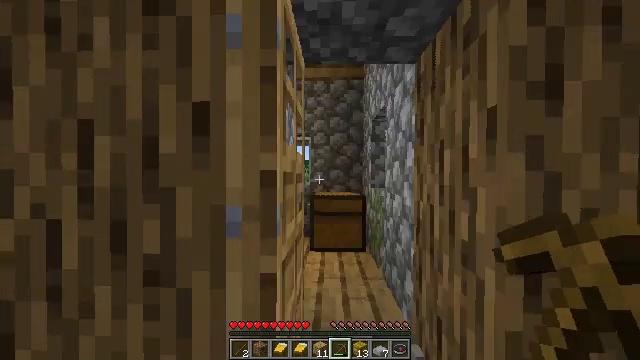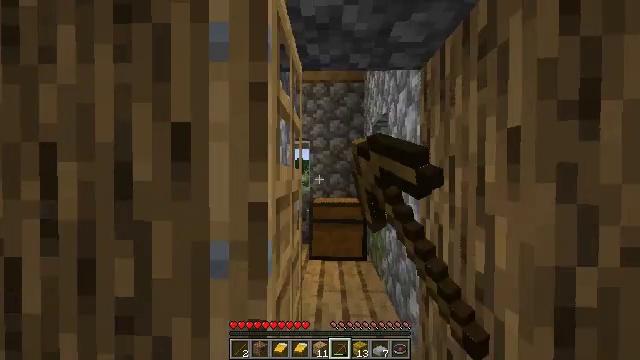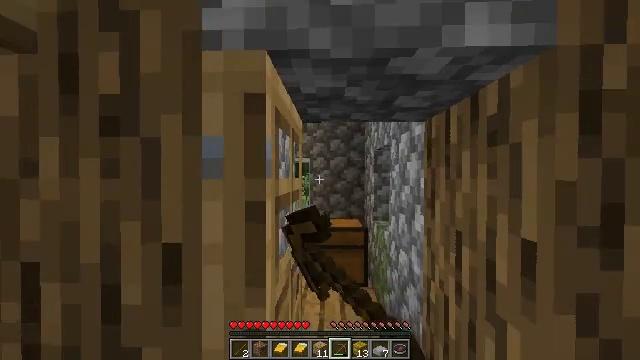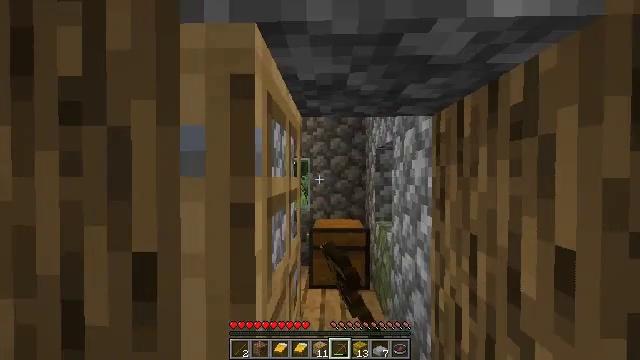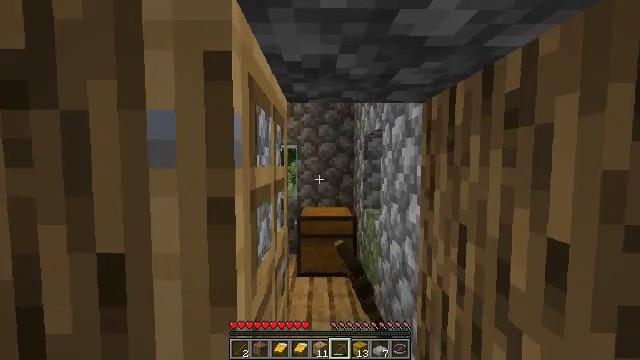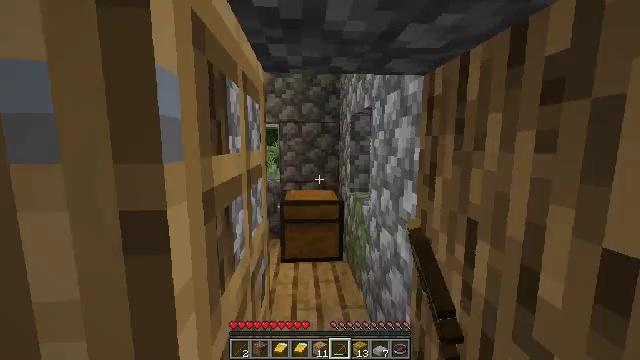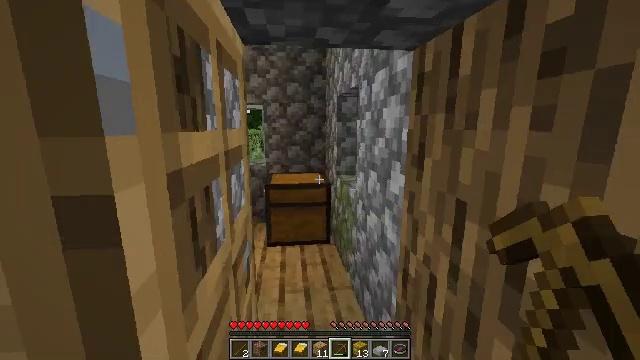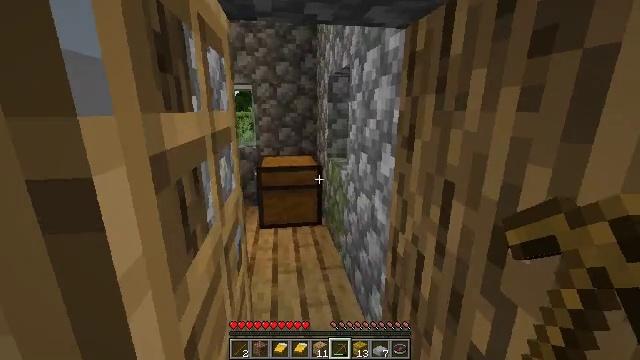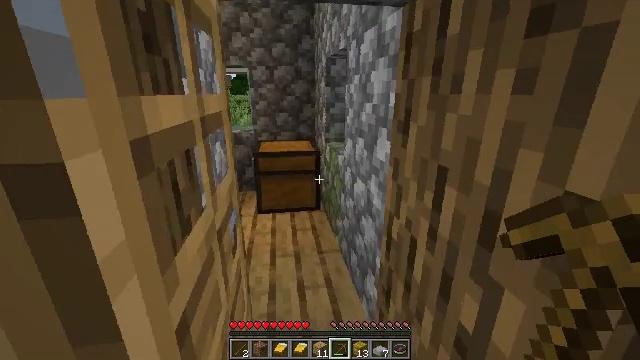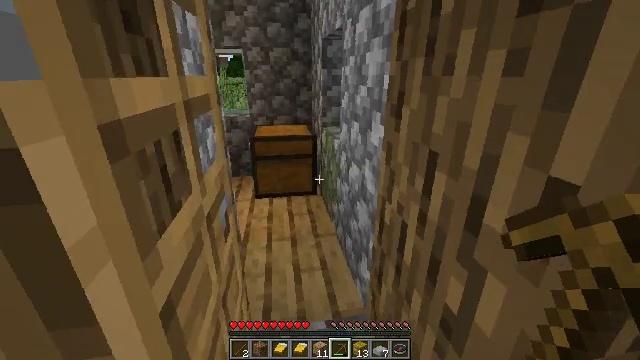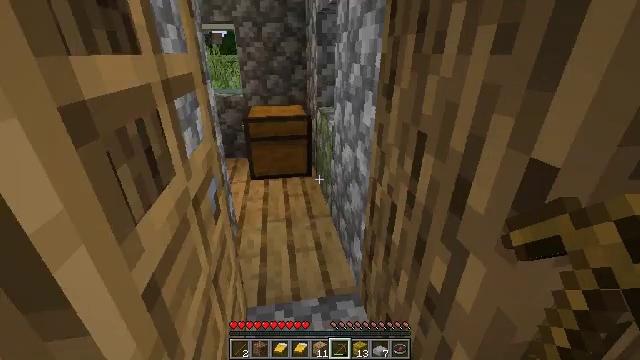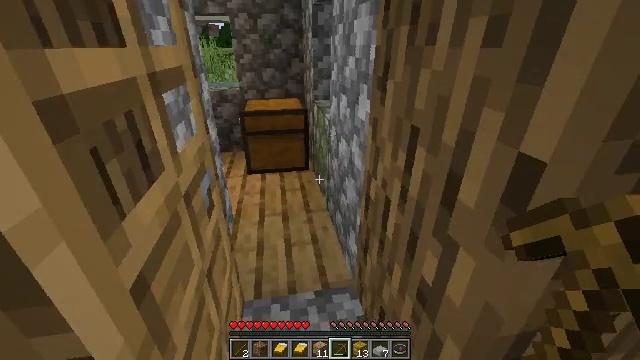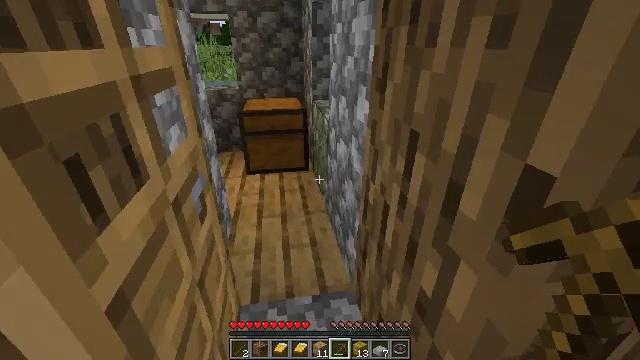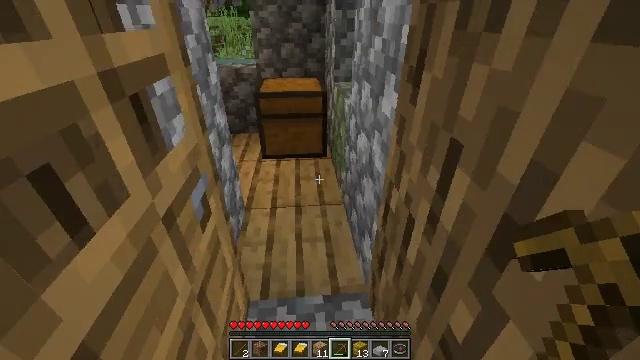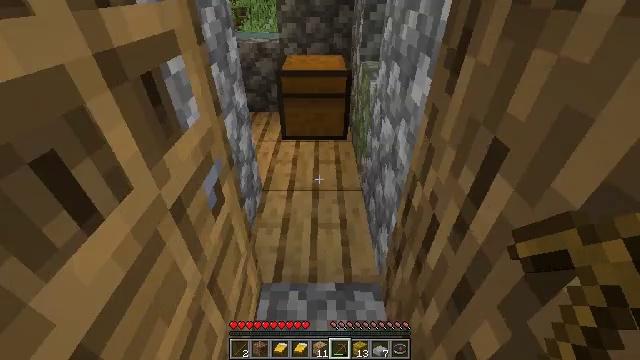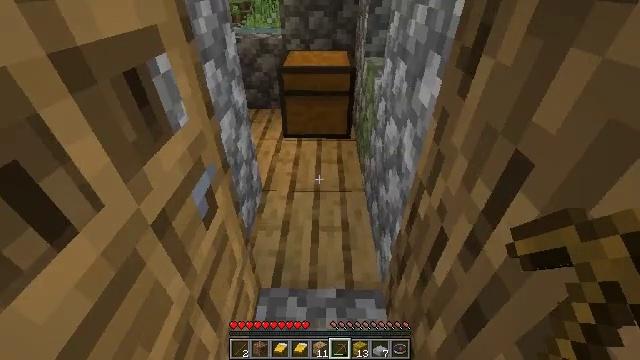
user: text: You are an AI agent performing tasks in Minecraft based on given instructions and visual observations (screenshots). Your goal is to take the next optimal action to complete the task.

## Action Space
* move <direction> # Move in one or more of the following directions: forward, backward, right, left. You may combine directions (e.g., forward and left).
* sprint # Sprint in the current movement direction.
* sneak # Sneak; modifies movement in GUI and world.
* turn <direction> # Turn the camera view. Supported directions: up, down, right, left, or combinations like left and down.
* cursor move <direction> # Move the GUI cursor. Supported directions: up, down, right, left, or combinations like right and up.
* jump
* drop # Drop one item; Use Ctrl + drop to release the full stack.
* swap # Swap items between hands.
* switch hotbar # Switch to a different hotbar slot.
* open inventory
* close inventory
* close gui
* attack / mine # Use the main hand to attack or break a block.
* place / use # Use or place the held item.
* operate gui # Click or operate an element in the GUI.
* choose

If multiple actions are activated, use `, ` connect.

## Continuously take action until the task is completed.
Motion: motion action
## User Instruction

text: Gather smooth stone from the ground.
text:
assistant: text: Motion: use / place
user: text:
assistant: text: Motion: use / place
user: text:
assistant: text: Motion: move forward, use / place
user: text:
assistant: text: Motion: move forward, turn right and down
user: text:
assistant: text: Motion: move forward, turn right and down
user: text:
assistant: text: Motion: move forward, turn right and down
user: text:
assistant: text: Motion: move forward, turn right and down
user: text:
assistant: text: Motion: move forward, turn down
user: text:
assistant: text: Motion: move forward, turn down
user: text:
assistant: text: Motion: move forward, turn down
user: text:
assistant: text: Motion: move forward, turn down
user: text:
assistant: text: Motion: move forward
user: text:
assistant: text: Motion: move forward, turn left and down
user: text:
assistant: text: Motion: turn left and down
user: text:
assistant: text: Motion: no_op
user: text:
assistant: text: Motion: move forward
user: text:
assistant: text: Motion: move forward
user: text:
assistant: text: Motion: move forward
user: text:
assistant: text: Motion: move forward, turn right and up
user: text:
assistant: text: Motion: move forward, turn right and up
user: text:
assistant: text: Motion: move forward
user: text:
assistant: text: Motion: move forward
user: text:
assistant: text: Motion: move forward, turn left and down
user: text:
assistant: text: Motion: no_op
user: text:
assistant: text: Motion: no_op
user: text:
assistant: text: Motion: turn left
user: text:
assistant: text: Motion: turn left and up
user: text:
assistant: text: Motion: turn left and up
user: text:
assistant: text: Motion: turn left and up
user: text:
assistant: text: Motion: no_op